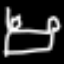
Label: bed